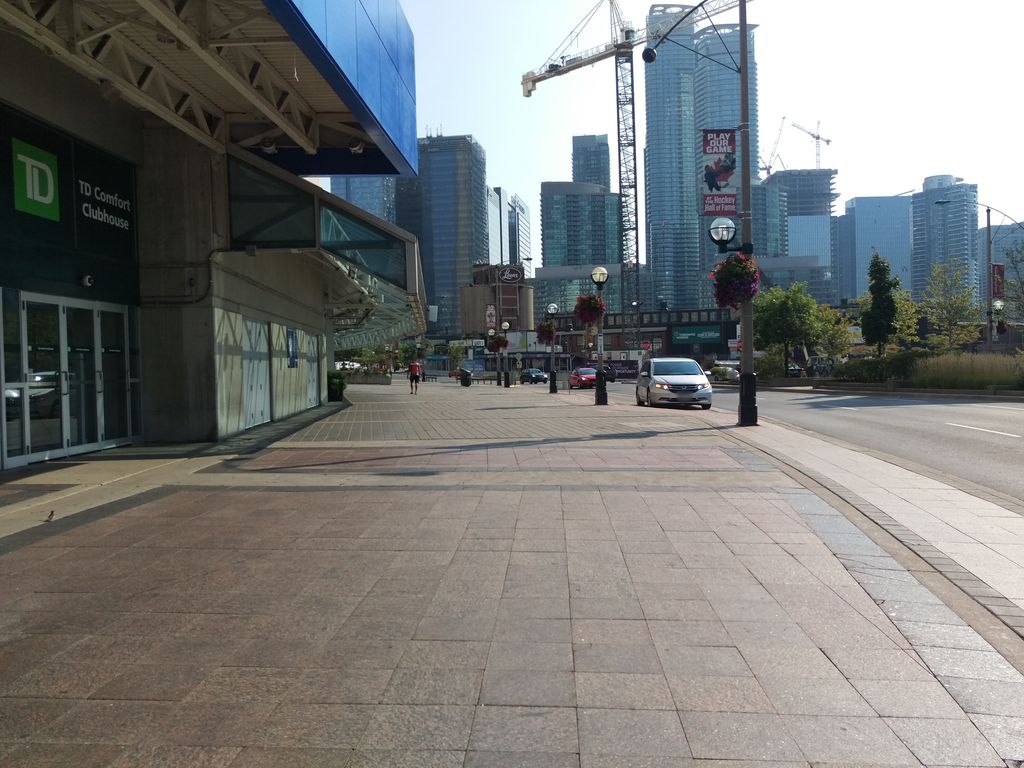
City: toronto